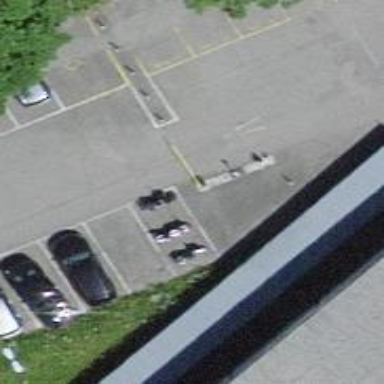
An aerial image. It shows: Lift gate barrier.